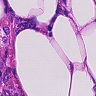
Metastatic tissue present: no